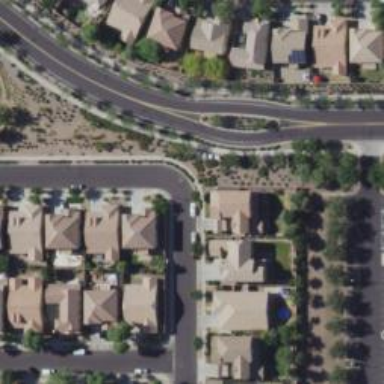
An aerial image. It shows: Residential road with asphalt surface.